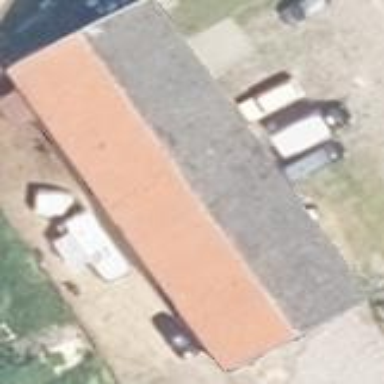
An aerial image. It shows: Rural barn.